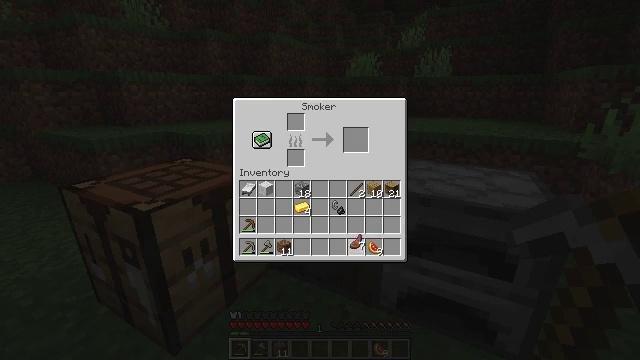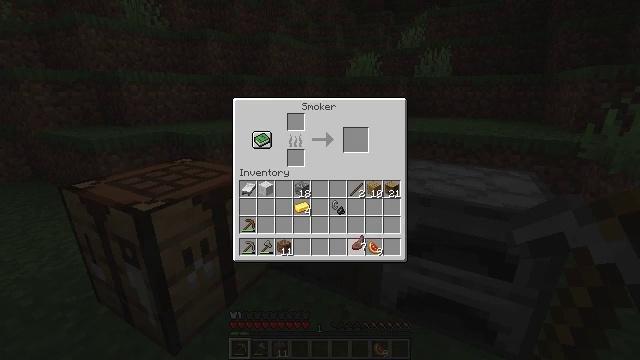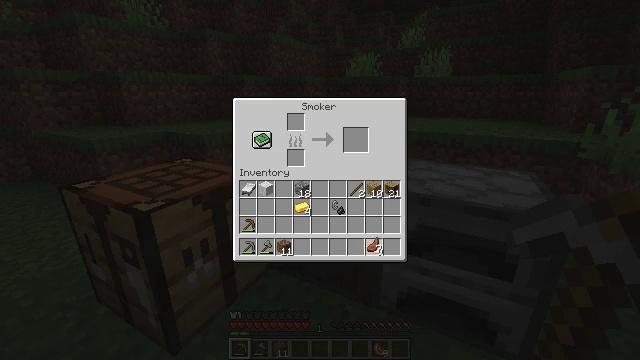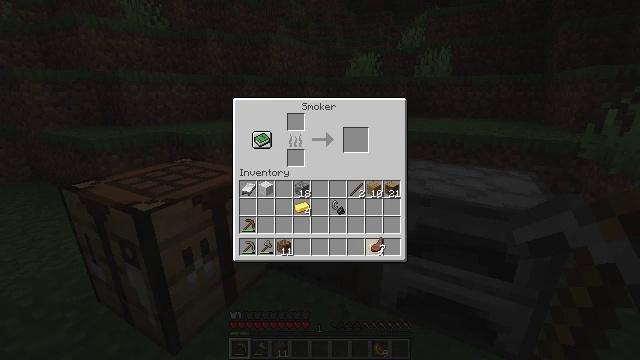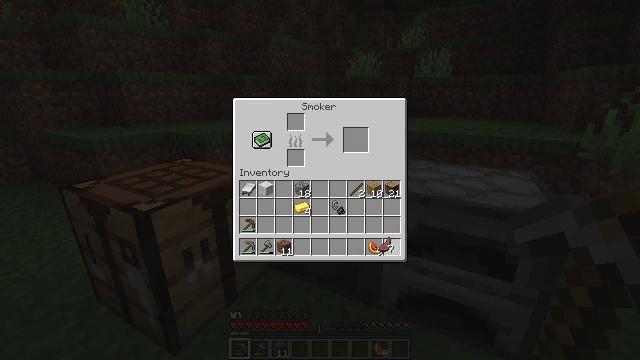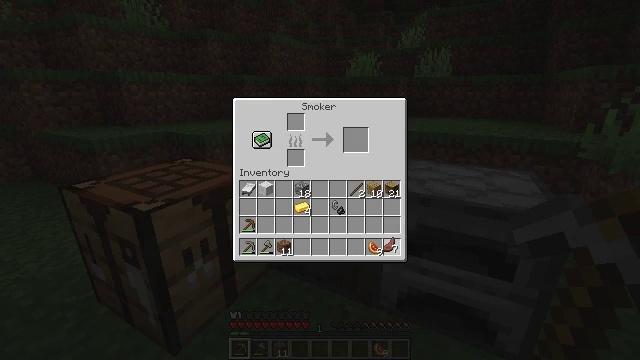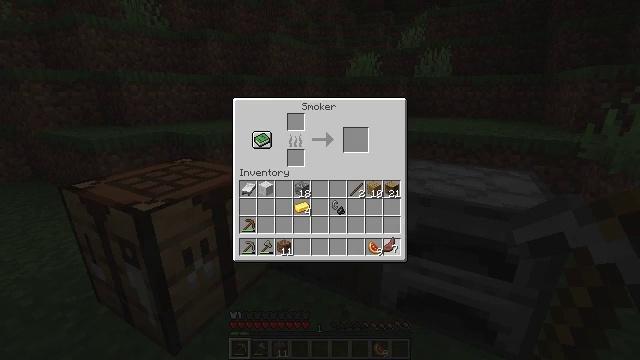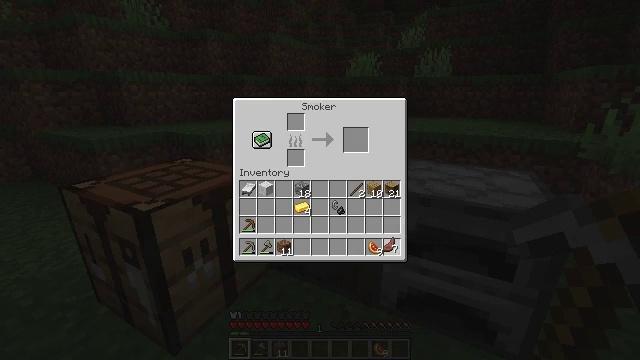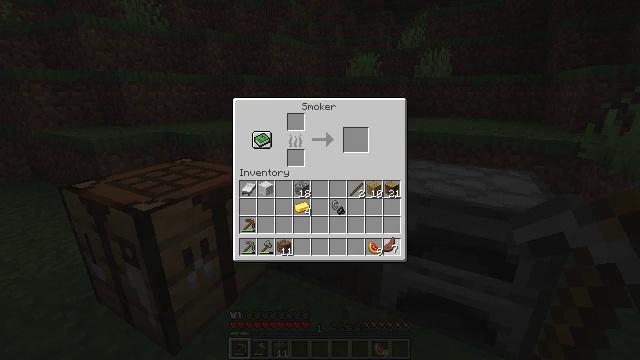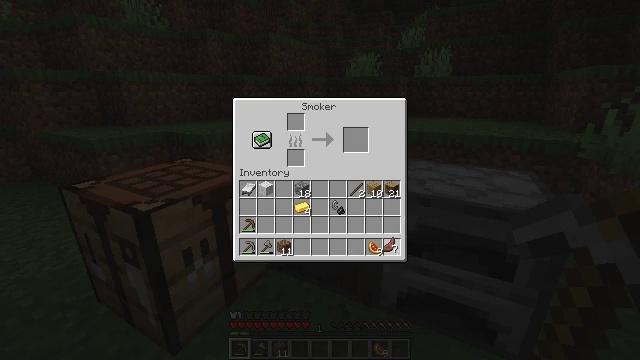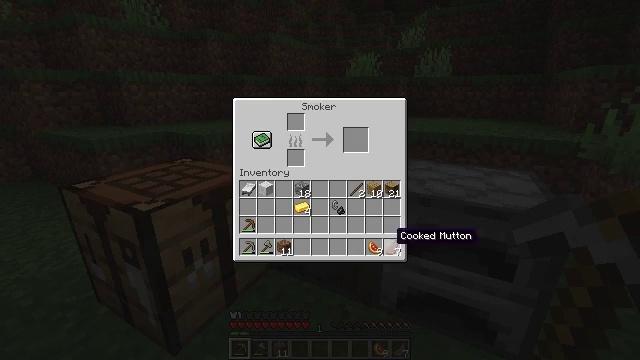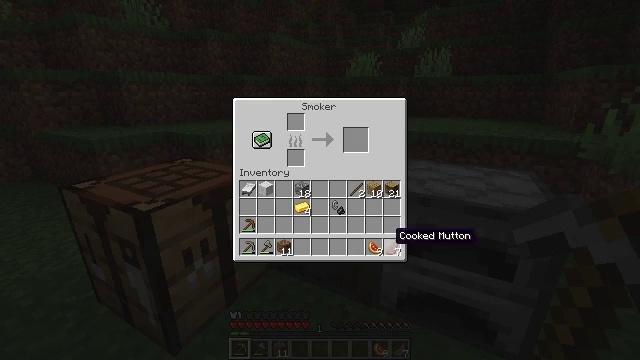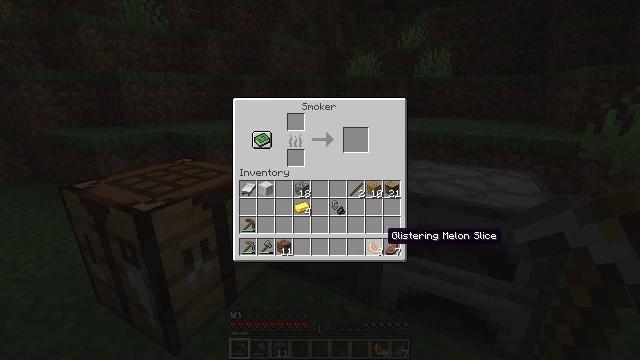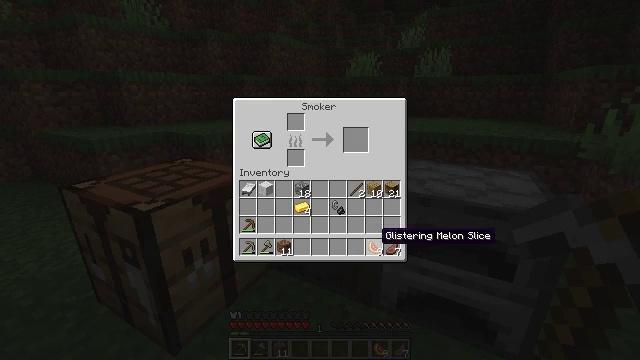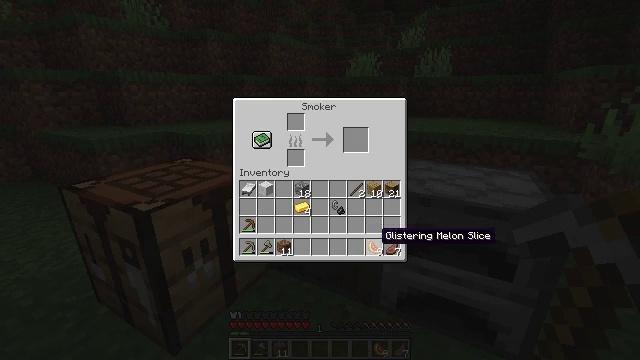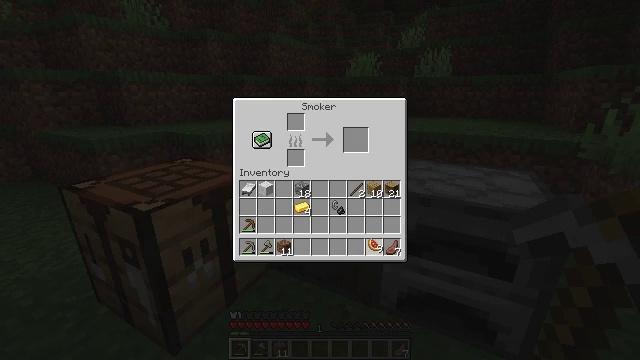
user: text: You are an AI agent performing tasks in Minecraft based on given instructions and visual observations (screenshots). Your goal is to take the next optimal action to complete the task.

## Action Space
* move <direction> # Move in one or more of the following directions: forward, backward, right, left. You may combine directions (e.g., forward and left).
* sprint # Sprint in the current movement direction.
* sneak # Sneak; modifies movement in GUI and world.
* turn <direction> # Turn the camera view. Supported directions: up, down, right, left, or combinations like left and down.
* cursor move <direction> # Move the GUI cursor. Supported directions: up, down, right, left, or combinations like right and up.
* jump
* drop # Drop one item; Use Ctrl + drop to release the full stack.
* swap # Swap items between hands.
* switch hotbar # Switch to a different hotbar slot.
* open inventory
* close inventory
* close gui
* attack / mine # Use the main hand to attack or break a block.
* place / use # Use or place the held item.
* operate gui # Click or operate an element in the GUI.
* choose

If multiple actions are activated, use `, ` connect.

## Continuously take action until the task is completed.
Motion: motion action
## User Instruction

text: drop glistering melon slice
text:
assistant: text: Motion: operate gui
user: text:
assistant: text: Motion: cursor move right
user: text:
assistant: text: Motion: no_op
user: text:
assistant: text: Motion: cursor move right
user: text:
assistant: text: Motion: no_op
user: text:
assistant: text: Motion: no_op
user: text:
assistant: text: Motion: no_op
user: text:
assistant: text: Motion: operate gui
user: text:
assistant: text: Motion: operate gui
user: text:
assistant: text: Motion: no_op
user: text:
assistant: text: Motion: no_op
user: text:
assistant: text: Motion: cursor move left
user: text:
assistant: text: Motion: no_op
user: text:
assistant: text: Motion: no_op
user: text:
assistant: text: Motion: operate gui
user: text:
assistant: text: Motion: operate gui
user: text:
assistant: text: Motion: operate gui
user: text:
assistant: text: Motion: cursor move up
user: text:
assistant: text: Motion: no_op
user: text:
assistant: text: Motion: no_op
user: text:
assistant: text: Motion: no_op
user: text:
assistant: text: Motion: no_op
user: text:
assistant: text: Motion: no_op
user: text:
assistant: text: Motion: no_op
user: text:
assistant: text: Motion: no_op
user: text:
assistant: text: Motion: operate gui
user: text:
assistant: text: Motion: operate gui
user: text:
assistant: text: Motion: operate gui
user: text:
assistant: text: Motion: no_op
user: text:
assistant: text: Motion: no_op